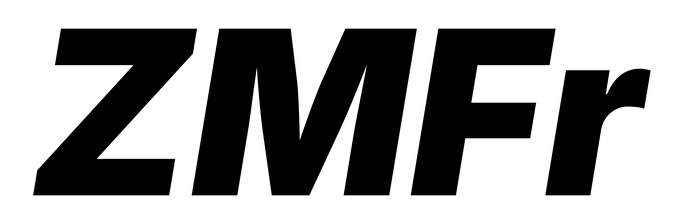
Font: Inter-Italic_Black_Italic